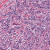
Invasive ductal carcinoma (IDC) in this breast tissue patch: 1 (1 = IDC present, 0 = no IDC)